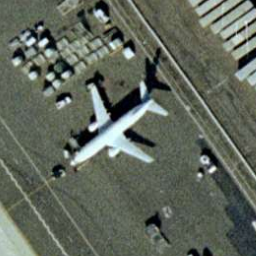
Label: airplane